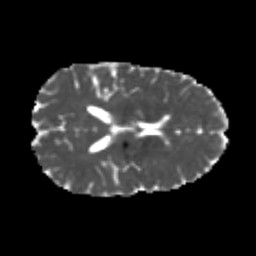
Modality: MD
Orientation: axial
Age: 22
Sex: female
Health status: healthy
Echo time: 0.074 s